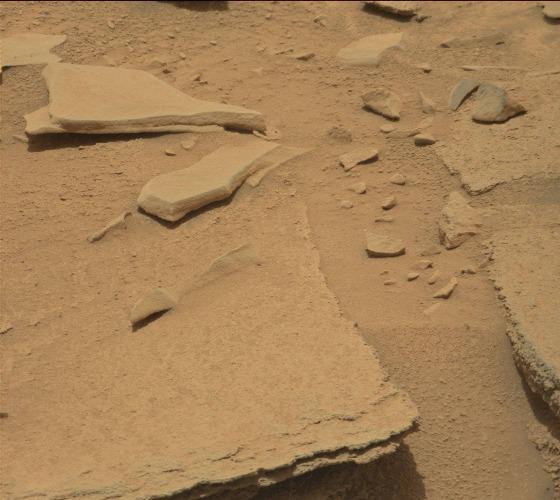
Terrain classes present: Bedrock, Gravel / Sand / Soil, Rock, Shadow